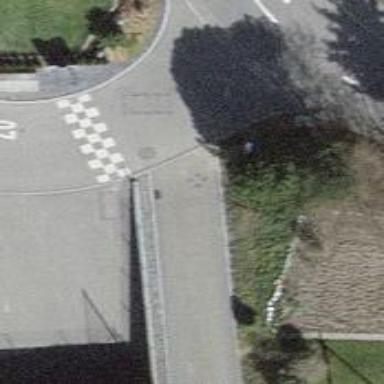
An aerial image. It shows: Bollard.